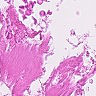
Metastatic tissue present: no